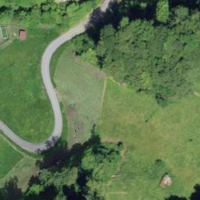
EUNIS habitat code: 44
Species observed at this site:
Clematis vitalba